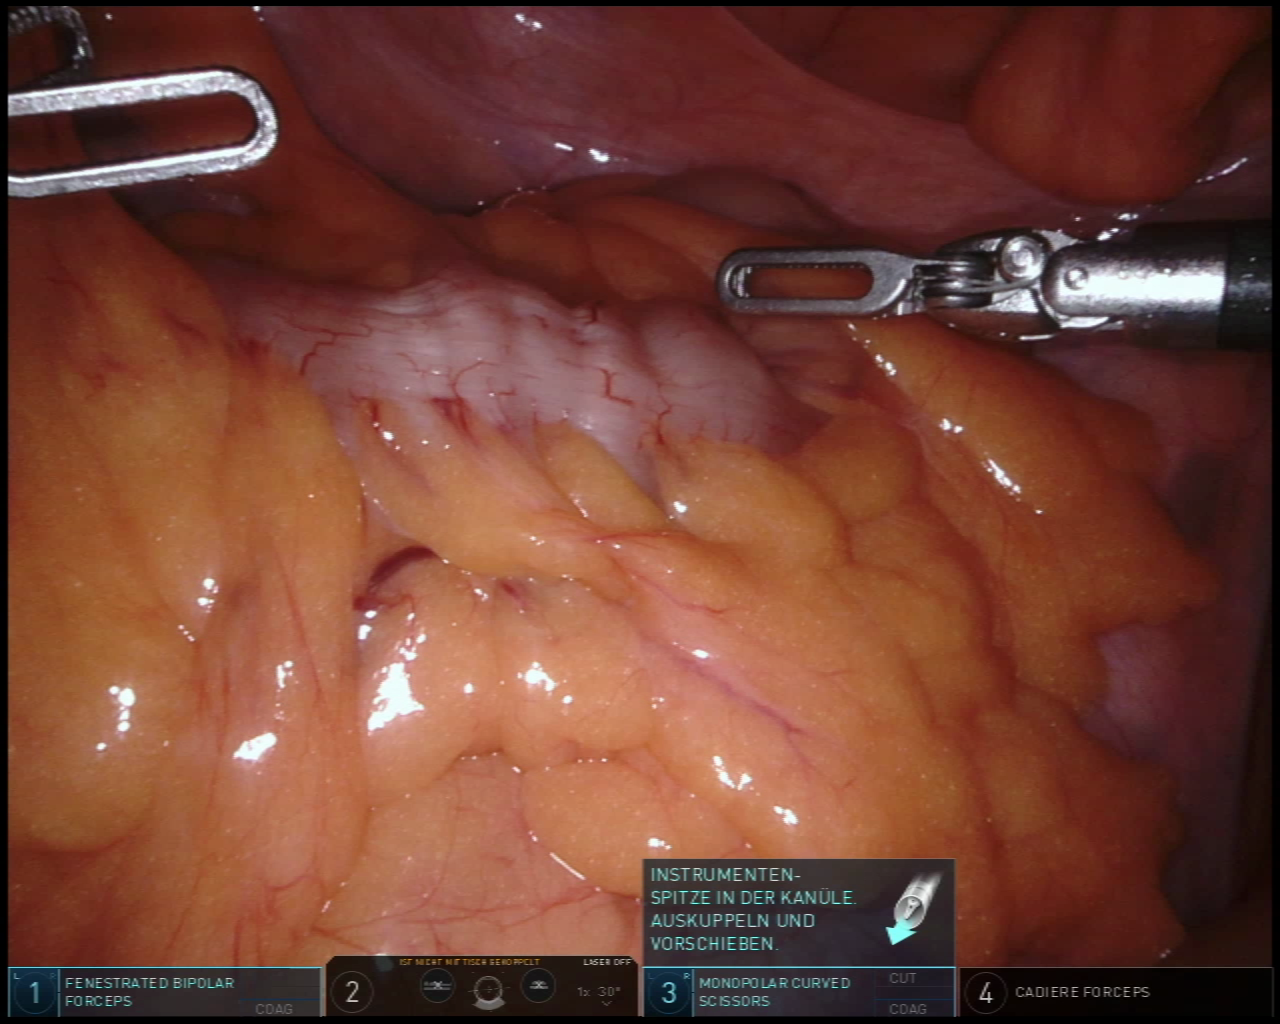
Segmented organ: colon
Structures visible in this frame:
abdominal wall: no
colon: yes
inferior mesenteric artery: no
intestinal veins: no
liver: no
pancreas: no
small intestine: no
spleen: no
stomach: no
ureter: no
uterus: no
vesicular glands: no